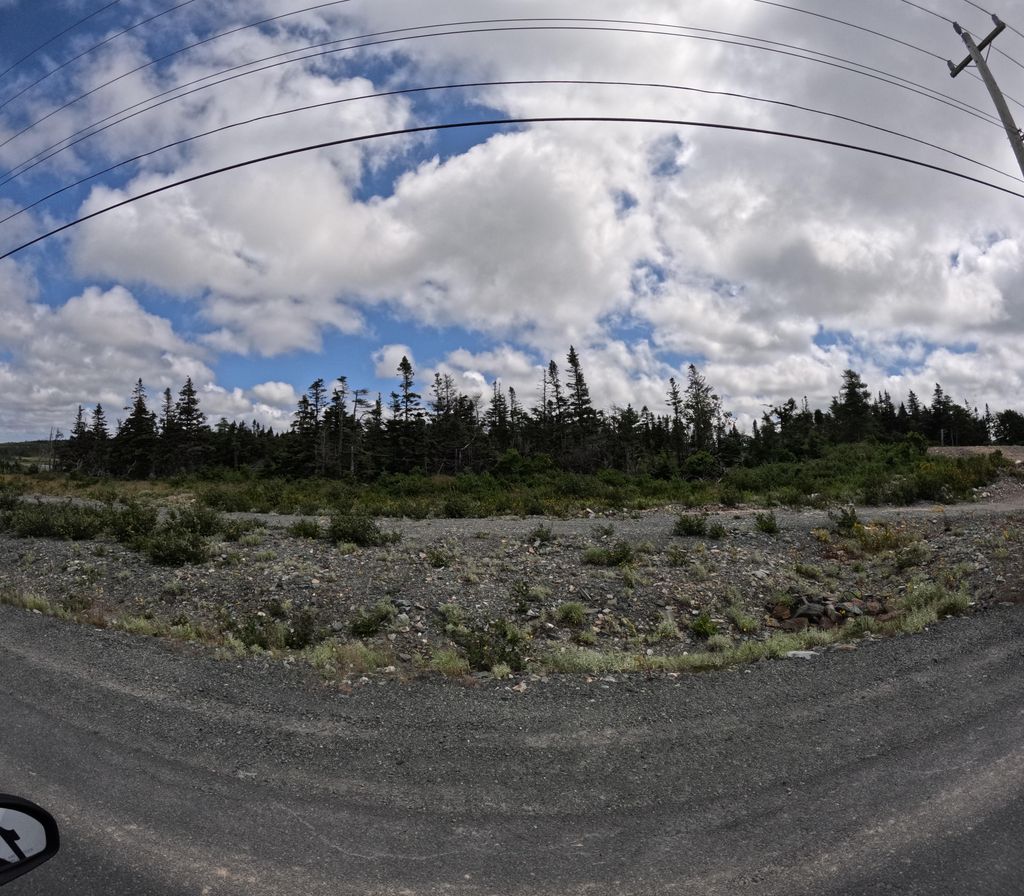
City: st_johns